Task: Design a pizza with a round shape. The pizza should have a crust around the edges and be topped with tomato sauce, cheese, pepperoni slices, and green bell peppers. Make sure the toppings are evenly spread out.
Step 77:
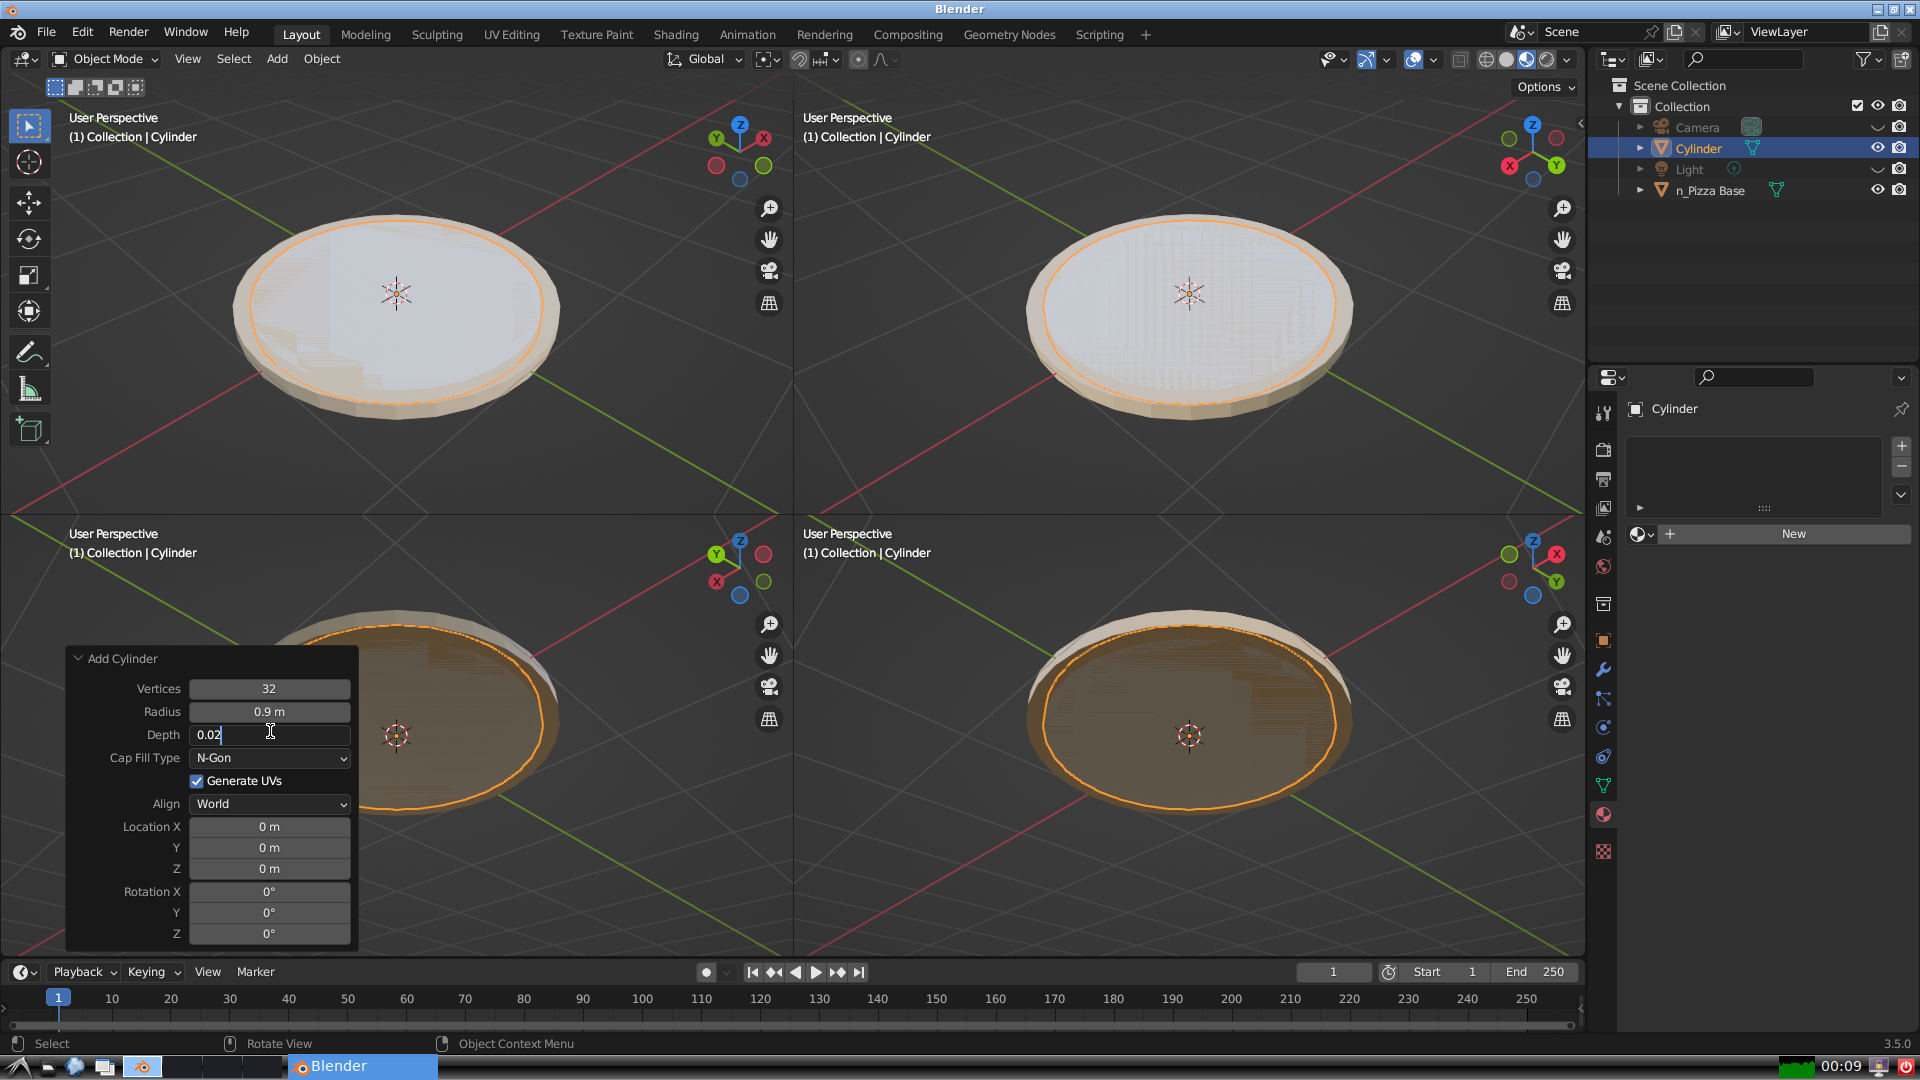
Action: {"key_press": ['Return']}